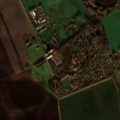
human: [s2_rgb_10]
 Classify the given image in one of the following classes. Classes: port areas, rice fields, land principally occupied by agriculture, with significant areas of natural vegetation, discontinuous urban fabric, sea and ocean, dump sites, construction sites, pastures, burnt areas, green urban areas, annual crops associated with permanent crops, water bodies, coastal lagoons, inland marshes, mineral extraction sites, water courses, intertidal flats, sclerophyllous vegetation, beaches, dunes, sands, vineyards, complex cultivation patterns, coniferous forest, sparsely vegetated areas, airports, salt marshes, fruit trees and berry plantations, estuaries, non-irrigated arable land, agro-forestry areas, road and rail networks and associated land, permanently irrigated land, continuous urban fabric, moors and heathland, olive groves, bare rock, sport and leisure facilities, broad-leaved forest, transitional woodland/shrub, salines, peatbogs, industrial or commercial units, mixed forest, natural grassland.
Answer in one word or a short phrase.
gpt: discontinuous urban fabric, non-irrigated arable land, transitional woodland/shrub